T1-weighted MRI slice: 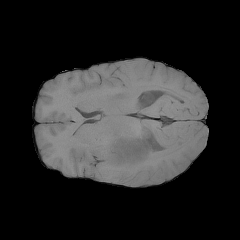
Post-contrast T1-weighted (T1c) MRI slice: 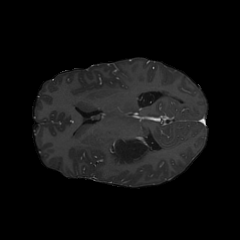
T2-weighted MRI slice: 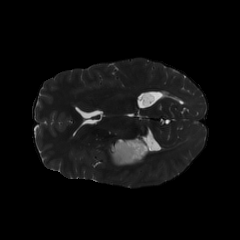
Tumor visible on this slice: yes